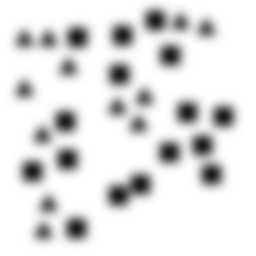
Squares: 16
Triangles: 12
Stars: 0
Total shapes: 28